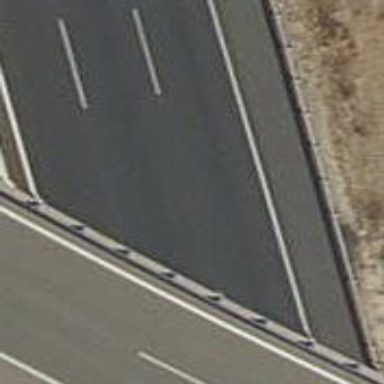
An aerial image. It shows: Asphalt motorway with embankment.